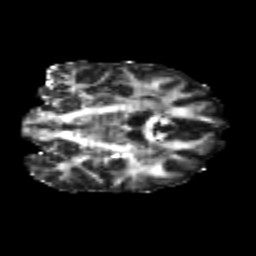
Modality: FA
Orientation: coronal
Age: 25
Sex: female
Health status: healthy
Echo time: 0.074 s